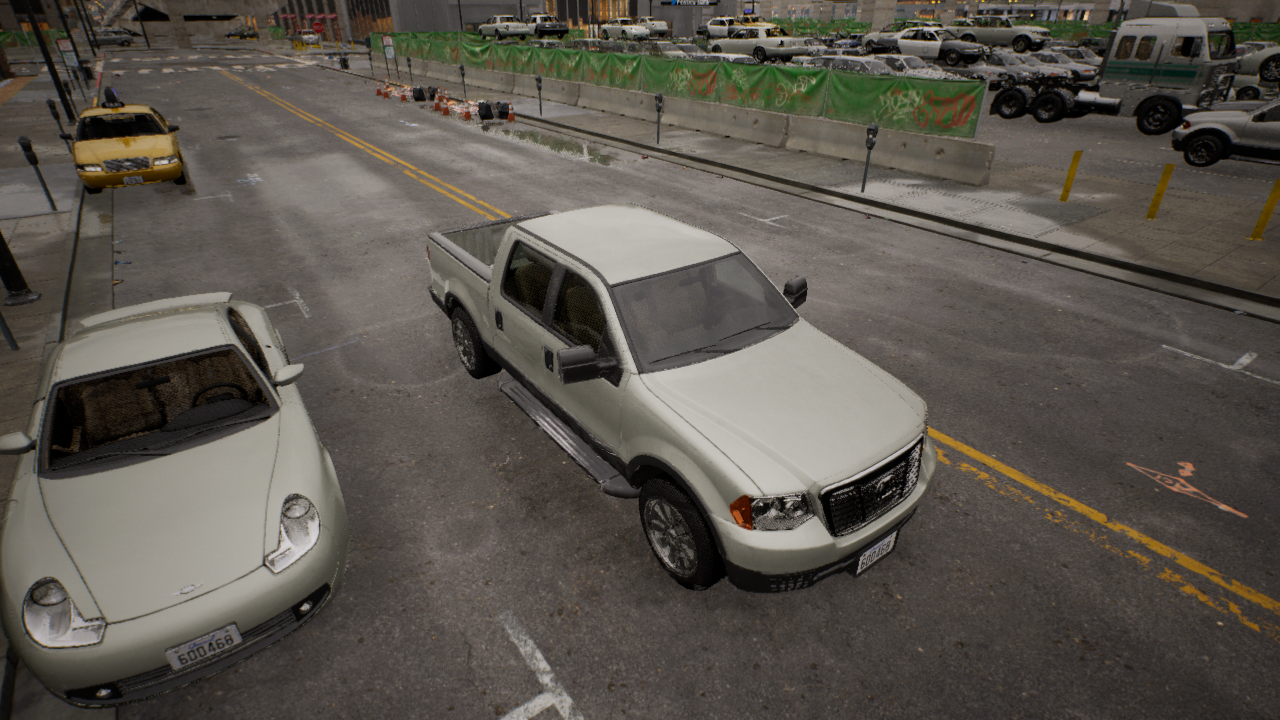
Venue: downtown
Lighting: golden hour
Vehicle rig: pickup